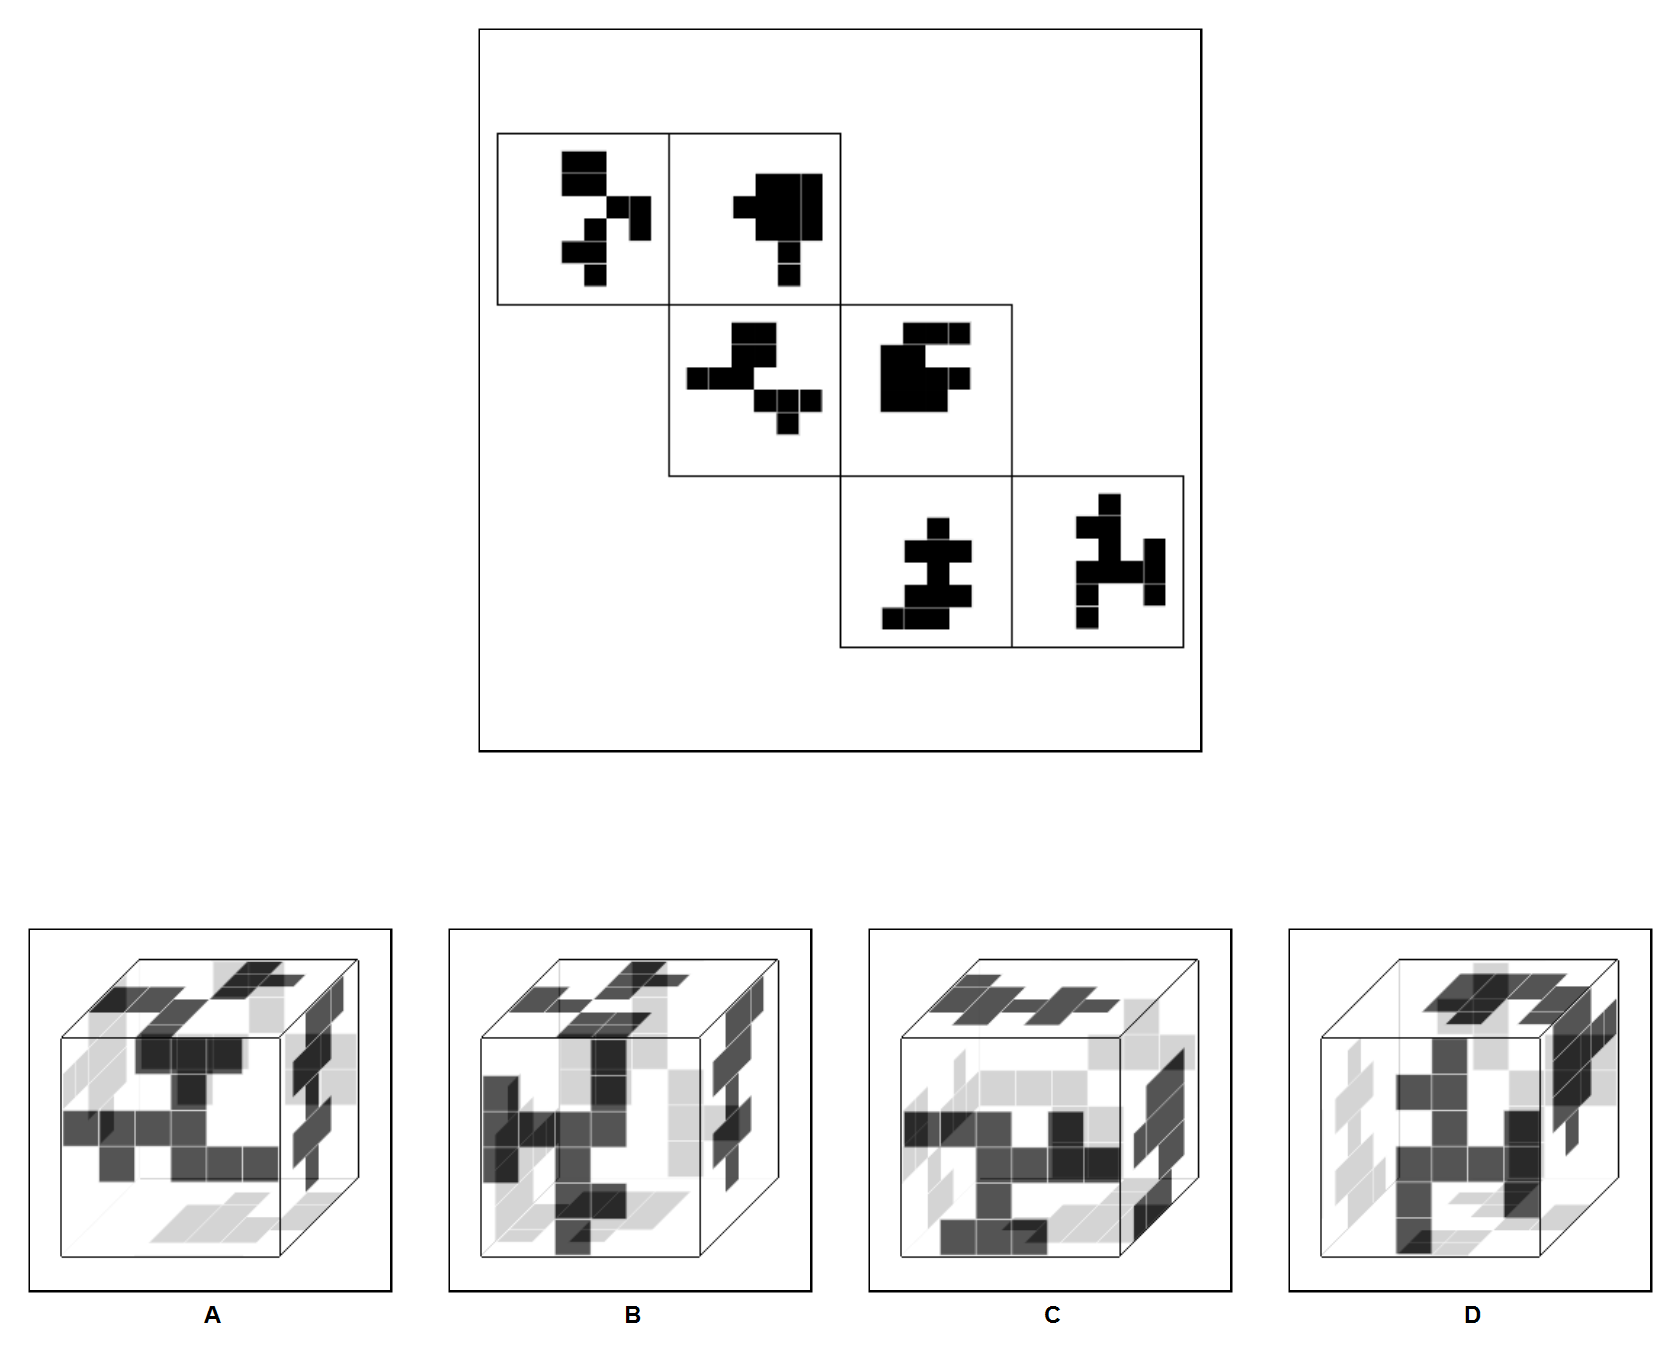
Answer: A